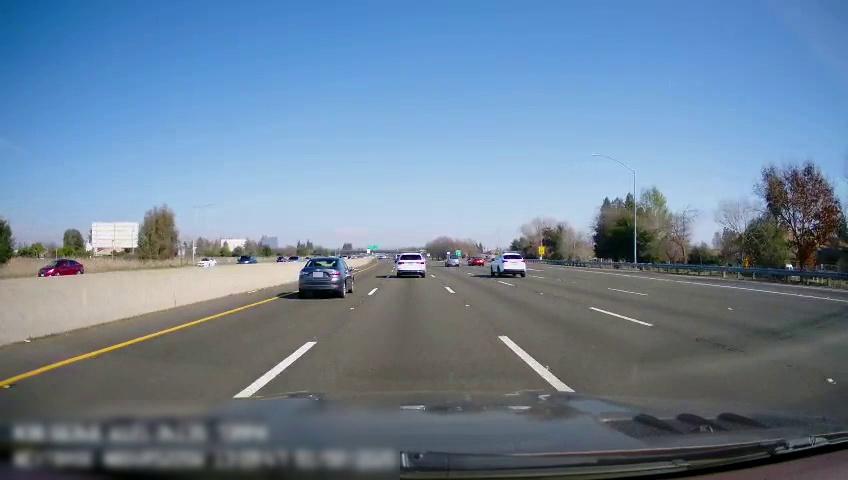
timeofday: Day
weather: Sunny
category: Drivable Space
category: Vehicles | Car
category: Vehicles | Car
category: Vehicles | SUV
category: Vehicles | SUV
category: Vehicles | Car
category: Vehicles | Car
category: Vehicles | SUV
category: Vehicles | Car
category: Vehicles | Car
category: Vehicles | Van
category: Lanes | Alternate Lane
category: Lanes | Current Lane
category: Lanes | Current Lane
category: Lanes | Alternate Lane
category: Lanes | Alternate Lane
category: Lanes | Alternate Lane
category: Lanes | Alternate Lane
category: Lanes | Alternate Lane
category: Traffic | Signs